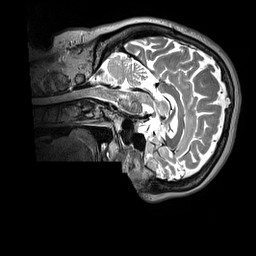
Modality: T2w
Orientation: sagittal
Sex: female
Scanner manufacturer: siemens
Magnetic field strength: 3 T
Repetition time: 3.2 s
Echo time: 0.409 s